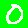
Digit: 0